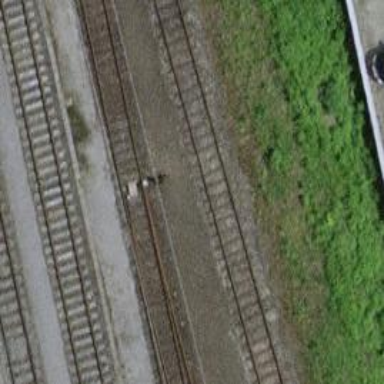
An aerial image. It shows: Railway yard in service.